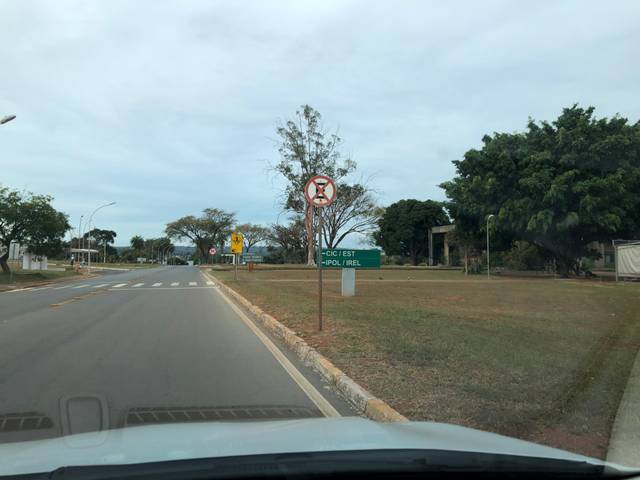
Region: Brazil
Coordinates: -15.76, -47.871